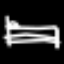
Label: bed